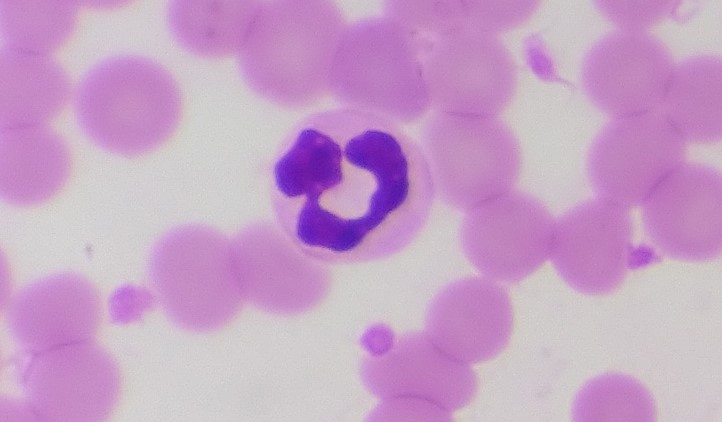
White blood cell type: Neutrophil